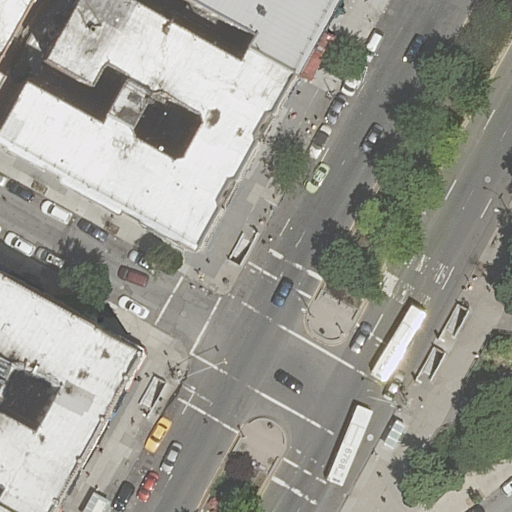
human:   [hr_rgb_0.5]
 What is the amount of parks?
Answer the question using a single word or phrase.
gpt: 1

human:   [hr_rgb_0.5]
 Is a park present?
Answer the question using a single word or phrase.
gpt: yes

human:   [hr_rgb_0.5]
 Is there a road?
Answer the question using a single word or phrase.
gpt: yes

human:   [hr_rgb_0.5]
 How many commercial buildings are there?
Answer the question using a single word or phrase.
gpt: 0

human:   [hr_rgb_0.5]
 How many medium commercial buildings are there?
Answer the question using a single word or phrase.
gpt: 0

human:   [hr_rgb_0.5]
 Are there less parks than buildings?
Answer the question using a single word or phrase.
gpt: yes

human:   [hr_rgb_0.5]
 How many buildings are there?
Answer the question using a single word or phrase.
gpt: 5

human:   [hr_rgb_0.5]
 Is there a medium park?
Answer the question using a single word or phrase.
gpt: yes

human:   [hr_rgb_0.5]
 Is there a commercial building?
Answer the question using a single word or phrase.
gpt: no

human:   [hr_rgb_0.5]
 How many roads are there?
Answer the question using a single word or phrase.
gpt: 6

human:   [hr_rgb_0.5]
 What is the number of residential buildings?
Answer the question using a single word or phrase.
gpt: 5

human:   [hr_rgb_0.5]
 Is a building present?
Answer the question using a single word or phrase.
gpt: yes

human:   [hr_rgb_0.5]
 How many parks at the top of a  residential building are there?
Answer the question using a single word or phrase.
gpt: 0

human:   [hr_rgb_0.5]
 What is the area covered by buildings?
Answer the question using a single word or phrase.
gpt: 1184m2

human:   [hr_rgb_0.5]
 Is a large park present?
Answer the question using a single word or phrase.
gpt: no

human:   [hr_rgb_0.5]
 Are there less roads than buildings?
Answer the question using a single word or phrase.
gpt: no

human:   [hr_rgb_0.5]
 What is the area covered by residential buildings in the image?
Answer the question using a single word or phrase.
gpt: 1184m2

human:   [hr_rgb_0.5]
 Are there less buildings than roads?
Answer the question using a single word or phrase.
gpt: yes

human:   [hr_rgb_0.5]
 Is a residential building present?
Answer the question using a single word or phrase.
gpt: yes

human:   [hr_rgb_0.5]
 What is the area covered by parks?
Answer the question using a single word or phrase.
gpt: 117m2

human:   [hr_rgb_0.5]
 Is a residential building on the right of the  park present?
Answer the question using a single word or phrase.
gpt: no

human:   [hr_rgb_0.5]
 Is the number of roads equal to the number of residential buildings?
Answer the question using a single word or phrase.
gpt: no

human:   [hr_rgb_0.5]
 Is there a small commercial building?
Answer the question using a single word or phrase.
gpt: no

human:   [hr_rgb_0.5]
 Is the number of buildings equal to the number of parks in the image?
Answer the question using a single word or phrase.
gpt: no

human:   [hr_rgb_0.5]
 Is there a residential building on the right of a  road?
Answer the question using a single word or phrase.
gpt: yes

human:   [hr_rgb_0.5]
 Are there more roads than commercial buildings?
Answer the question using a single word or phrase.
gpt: yes

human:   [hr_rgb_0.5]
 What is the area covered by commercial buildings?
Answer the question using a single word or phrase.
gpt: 0m2

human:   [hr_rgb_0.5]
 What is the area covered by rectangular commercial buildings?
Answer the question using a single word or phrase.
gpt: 0m2

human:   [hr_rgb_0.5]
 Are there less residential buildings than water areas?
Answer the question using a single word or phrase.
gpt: no

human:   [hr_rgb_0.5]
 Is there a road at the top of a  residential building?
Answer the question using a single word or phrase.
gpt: yes

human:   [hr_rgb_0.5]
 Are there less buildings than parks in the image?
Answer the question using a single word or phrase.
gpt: no

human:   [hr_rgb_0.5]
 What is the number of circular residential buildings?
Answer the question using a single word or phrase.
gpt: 0

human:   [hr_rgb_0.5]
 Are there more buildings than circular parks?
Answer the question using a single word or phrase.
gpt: yes

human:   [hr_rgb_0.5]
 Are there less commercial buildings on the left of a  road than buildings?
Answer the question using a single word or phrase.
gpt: yes

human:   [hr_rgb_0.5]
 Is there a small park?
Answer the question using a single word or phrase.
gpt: no

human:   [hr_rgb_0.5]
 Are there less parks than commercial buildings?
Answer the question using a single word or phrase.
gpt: no

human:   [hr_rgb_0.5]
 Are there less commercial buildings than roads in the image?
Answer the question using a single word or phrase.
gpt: yes

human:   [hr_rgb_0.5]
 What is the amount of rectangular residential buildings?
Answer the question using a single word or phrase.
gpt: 4

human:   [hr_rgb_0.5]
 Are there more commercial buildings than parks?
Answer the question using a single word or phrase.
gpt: no

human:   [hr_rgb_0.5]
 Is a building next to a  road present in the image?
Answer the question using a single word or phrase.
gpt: yes

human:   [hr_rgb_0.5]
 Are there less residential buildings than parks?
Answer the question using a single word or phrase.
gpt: no

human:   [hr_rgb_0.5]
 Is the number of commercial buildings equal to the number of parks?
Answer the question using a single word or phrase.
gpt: no

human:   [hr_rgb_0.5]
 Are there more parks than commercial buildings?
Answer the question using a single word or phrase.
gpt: yes

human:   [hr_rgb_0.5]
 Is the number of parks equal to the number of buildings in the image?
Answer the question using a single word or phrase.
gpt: no

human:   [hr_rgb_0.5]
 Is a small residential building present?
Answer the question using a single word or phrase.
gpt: yes

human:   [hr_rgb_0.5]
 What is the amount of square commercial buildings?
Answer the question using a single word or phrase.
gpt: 0

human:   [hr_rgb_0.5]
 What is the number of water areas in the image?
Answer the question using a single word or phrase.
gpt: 0

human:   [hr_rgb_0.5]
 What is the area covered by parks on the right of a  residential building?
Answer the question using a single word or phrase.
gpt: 117m2

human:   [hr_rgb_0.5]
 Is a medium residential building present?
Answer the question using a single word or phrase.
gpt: no

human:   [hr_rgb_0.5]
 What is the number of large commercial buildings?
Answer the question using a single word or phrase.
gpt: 0

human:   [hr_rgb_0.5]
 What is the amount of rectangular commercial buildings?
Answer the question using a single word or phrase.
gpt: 0

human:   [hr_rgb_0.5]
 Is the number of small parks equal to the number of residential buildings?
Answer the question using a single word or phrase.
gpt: no

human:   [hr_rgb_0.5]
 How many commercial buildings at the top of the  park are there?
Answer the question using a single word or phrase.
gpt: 0

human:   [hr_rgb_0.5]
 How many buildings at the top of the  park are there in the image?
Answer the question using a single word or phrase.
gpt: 4

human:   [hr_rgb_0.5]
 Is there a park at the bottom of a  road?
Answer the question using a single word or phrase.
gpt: yes

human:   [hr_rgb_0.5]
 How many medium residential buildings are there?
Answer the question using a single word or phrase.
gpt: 0

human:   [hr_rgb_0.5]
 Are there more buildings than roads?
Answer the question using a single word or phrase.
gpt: no

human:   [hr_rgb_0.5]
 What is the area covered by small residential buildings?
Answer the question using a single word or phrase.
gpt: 207m2

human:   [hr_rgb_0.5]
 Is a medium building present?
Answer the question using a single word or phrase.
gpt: no

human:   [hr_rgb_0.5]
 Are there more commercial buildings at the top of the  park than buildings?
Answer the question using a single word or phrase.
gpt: no

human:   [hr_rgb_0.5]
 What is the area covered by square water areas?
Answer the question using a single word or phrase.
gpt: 0m2

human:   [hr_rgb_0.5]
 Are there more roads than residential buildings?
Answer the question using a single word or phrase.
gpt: yes

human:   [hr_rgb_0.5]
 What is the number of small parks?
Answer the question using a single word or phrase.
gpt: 0

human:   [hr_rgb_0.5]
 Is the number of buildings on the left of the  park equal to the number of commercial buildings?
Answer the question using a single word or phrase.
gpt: no